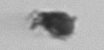
Label: detritus